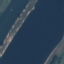
Label: River